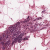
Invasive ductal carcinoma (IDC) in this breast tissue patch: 0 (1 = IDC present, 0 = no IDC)